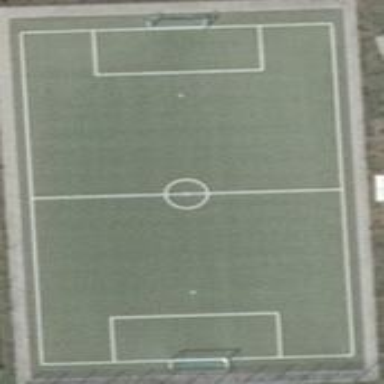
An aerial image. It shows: Soccer pitch for leisure land activities.